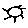
Label: sun